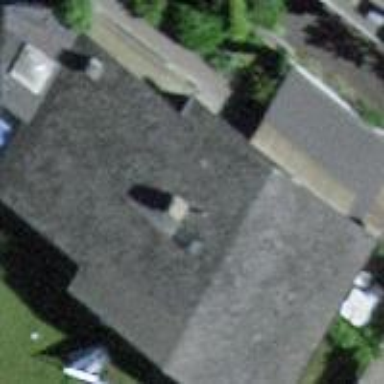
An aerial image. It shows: Residential building.